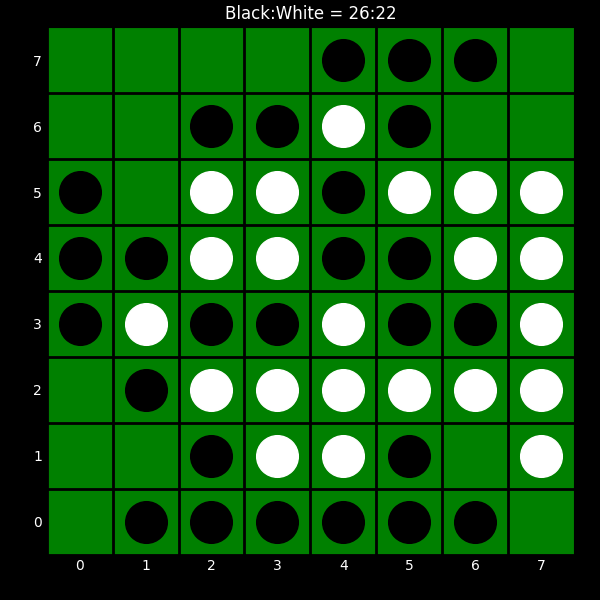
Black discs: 26
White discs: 22